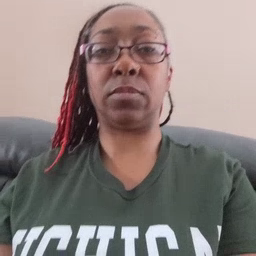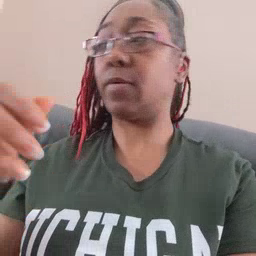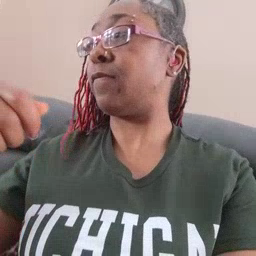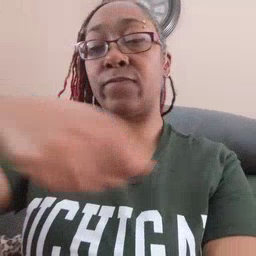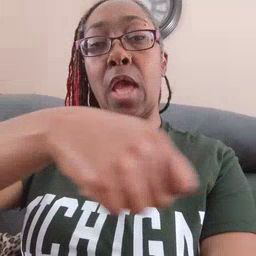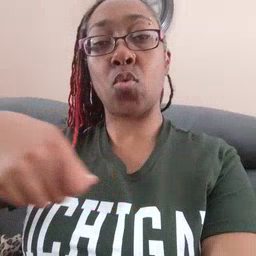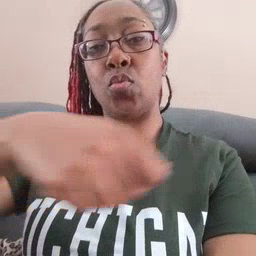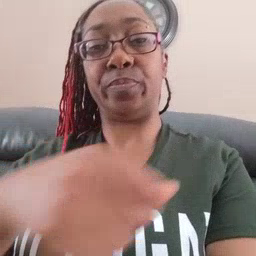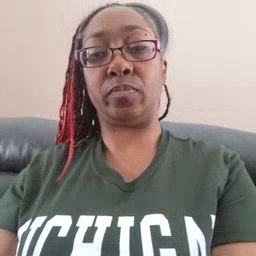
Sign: vacuum